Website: lowes
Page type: billing-address
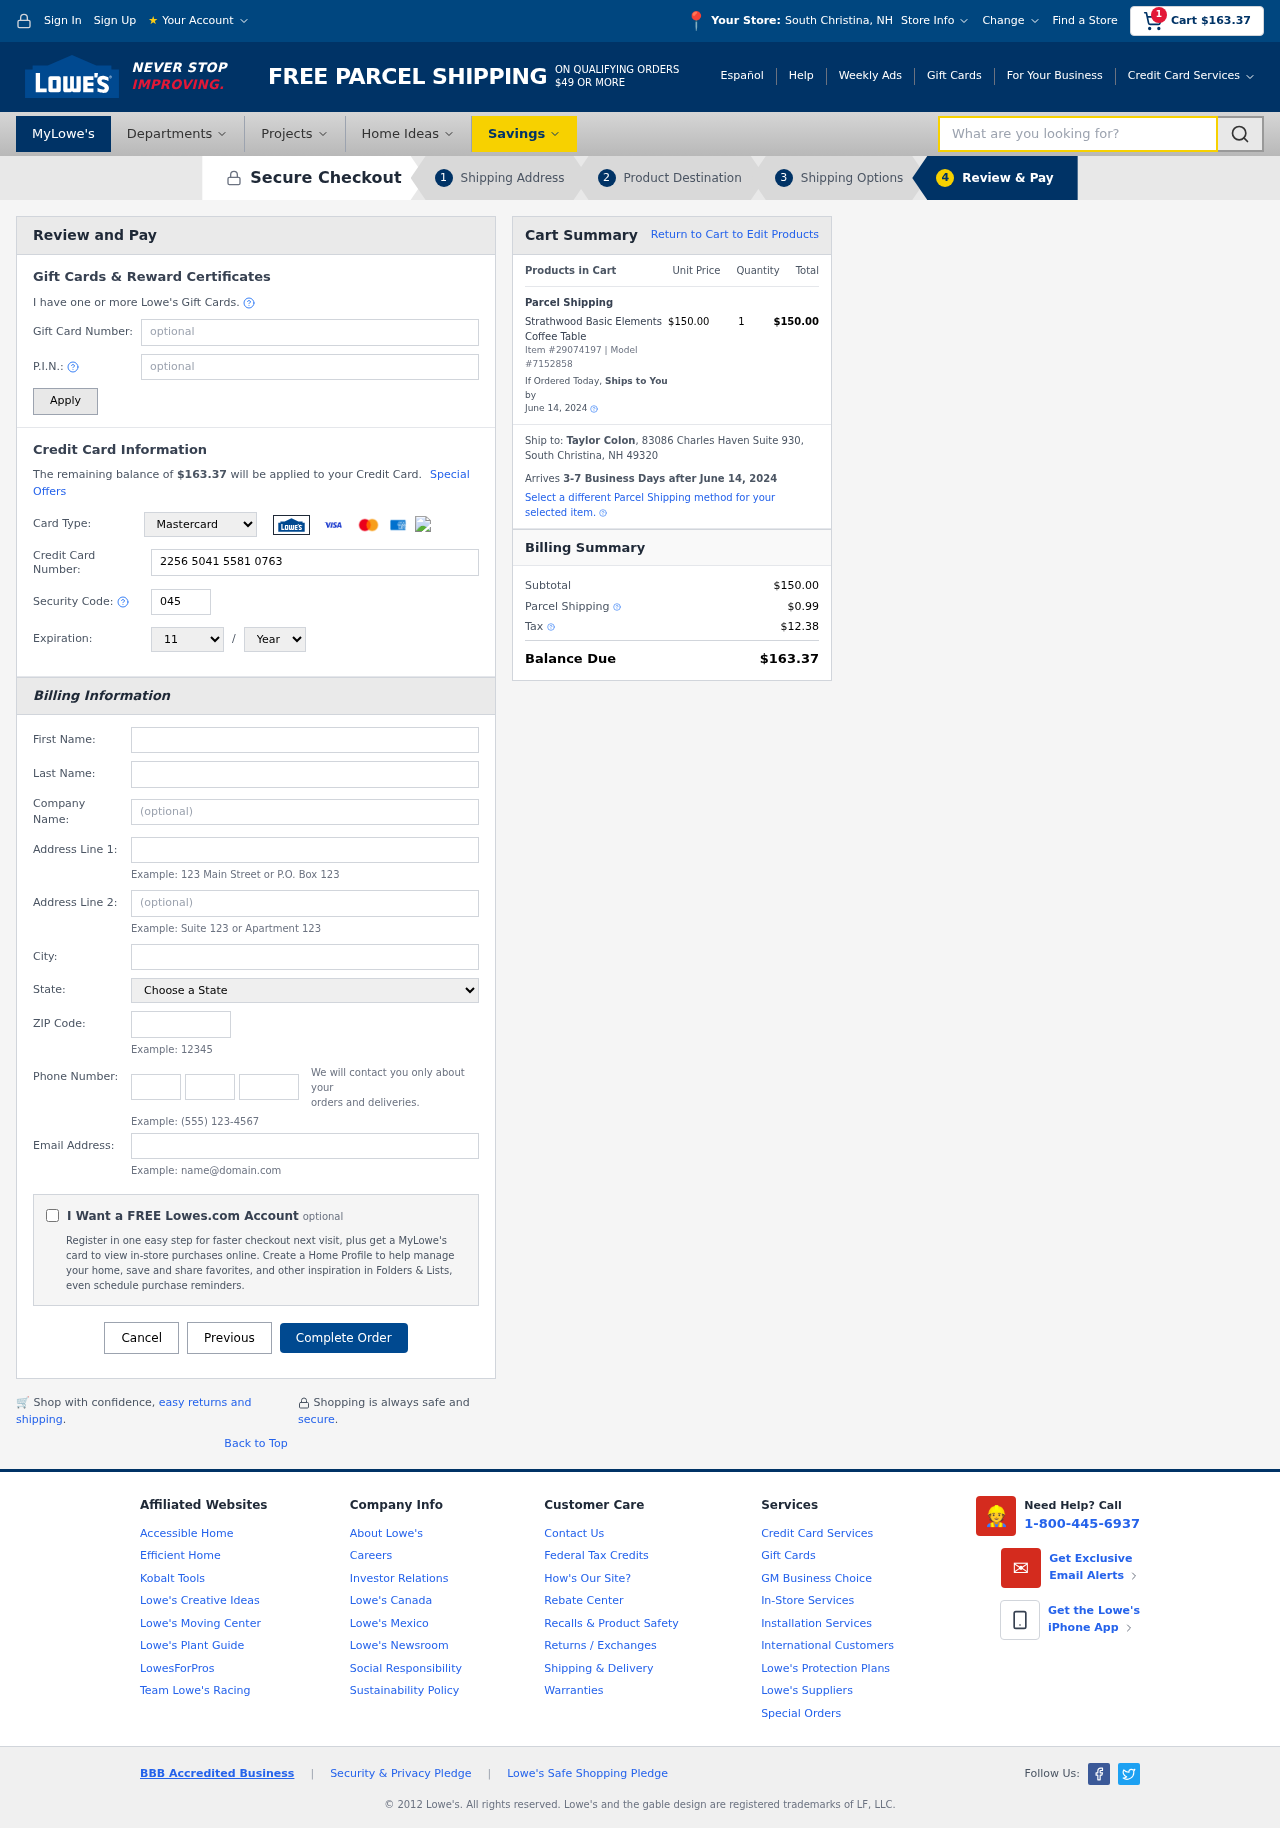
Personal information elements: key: PII_CARD_CVV
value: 045
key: PII_CARD_EXPIRY_MONTH
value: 11
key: PII_CARD_EXPIRY_YEAR
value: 28
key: PII_CARD_NUMBER
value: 2256 5041 5581 0763
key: PII_CARD_TYPE
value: Mastercard
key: PII_CITY
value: South Christina
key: PII_CITY_STATE
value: South Christina, NH
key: PII_COMPANY
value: James, Jarvis and Cook
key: PII_EMAIL
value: taylor_colon@hotmail.com
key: PII_FIRSTNAME
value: Taylor
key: PII_FULLNAME
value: Taylor Colon
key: PII_LASTNAME
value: Colon
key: PII_PHONE_AREA
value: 672
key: PII_PHONE_PREFIX
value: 983
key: PII_PHONE_SUFFIX
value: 5591
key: PII_POSTCODE
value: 49320
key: PII_STATE
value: New Hampshire
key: PII_STREET
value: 83086 Charles Haven Suite 930
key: PII_STREET2
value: Apt. 130
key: PII_CITY_STATE_ZIP
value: South Christina, NH 49320
Product elements: key: PRODUCT1_NAME
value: Strathwood Basic Elements Coffee Table
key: PRODUCT1_PRICE
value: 150
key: PRODUCT1_QUANTITY
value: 1
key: PRODUCT_ITEM_NUMBER
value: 29074197
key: PRODUCT_MODEL_NUMBER
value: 7152858
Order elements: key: ORDER_SUBTOTAL
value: $163.37
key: ORDER_TOTAL
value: $163.37
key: ORDER_SHIPPING_DATE
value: June 14, 2024
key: ORDER_SUBTOTAL
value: $150.00
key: ORDER_DELIVERY_DATE
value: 3-7 Business Days after June 14, 2024
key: ORDER_SHIPPING_DATE2
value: June 14, 2024
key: ORDER_SUBTOTAL2
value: $150.00
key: ORDER_SHIPPING_COST
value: $0.99
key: ORDER_TAX
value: $12.38
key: ORDER_TOTAL2
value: $163.37
Search elements: key: HEADER_SEARCH
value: What are you looking for?